This time-frequency spectrogram was computed from a rotor test-rig vibration snapshot; brighter regions carry more energy. Diagnose the rotating machine from this image, choosing from: normal, misalignment, unbalance, looseness.
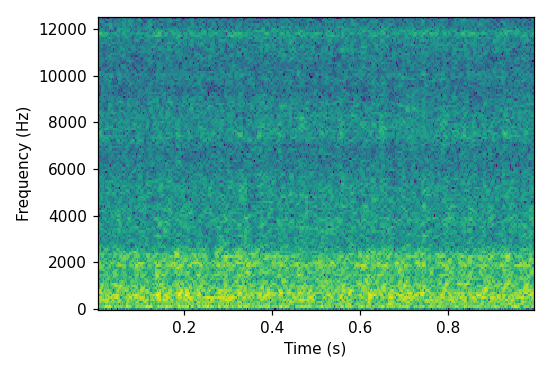
Answer: looseness